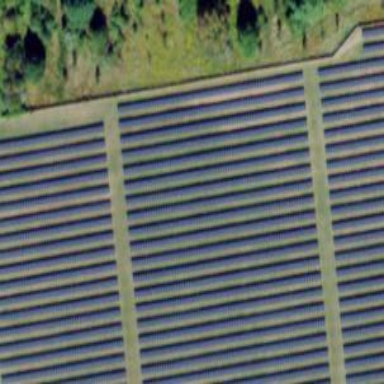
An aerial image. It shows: Solar power plant utilizing photovoltaic technology to produce electricity.